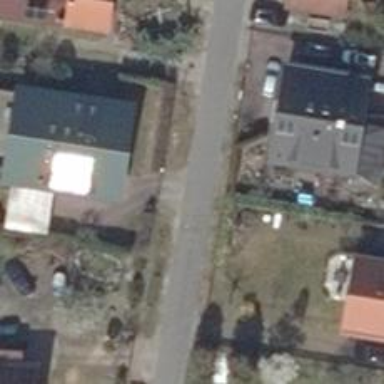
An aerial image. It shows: Driveway.